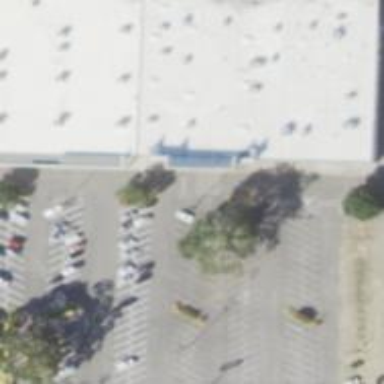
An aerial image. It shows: Parking space.